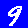
Digit: 9